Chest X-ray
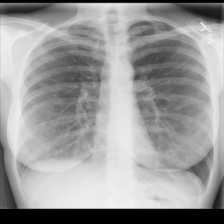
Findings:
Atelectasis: negative
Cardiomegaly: negative
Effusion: negative
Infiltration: negative
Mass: negative
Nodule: negative
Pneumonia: negative
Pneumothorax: positive
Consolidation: negative
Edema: negative
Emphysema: negative
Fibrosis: negative
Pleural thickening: negative
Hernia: negative